Chest X-ray:
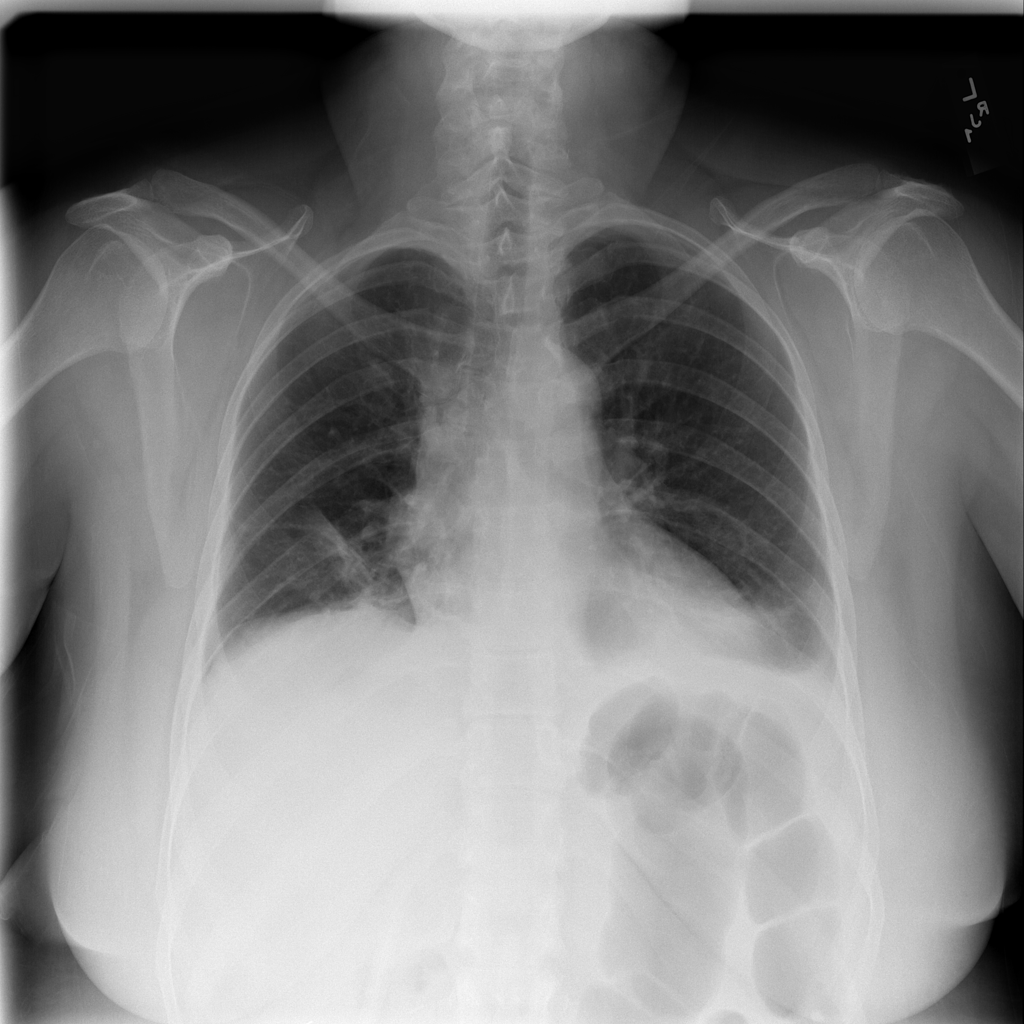
Findings: Consolidation, Effusion
No abnormal finding: no